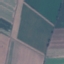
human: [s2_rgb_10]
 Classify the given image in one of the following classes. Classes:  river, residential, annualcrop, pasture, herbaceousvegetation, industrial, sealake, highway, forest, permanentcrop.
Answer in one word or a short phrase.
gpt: AnnualCrop